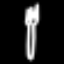
Label: fork